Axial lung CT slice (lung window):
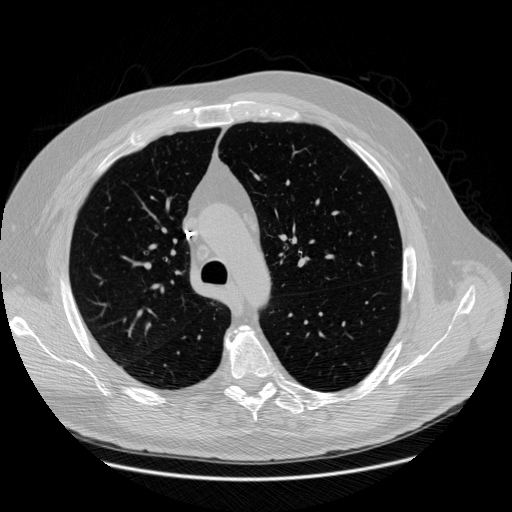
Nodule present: no